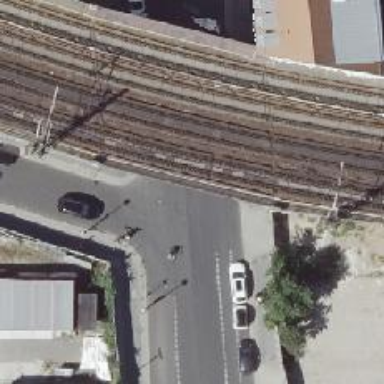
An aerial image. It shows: Unmarked crossing on the road.